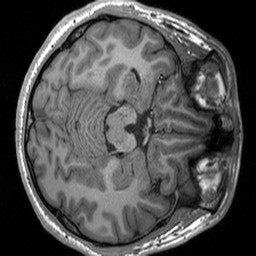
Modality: T1w
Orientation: axial
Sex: male
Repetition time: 1.95 s
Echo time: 0.026 s